Question: In the below screen shot 'State' is a server linked element that pulls state name using the country name from the database. Unfortunately previous developer developed this using PHP code with '<SPAN></SPAN>' and was developed in framework Kohana (which I have no knowledge in) and its getting me hard to make the 'State' element look like other dropdox boxes. Is there any easy way to make the 'State' field look like the other dropdown boxes? I tried many ways in CSS but couldn't bring the exact feel.
HTML Code:
'''
<div class="row">
<label>State</label>
<div class="holder">
<input type="text" max="20" id="state-input" name="stateInput" value="" style="display: none;">
</div>
<span class="select-area" style="width: 205px;">
<span class="left"></span>
<span class="center">Please select a country first</span>
<a class="select-opener"></a></span>
<select id="state-select" name="stateSelect" style="margin-left: 8px;" class="jcf-hidden">
<option value="">Please select a country first</option>
</select>
</div>
'''
Screenshot:

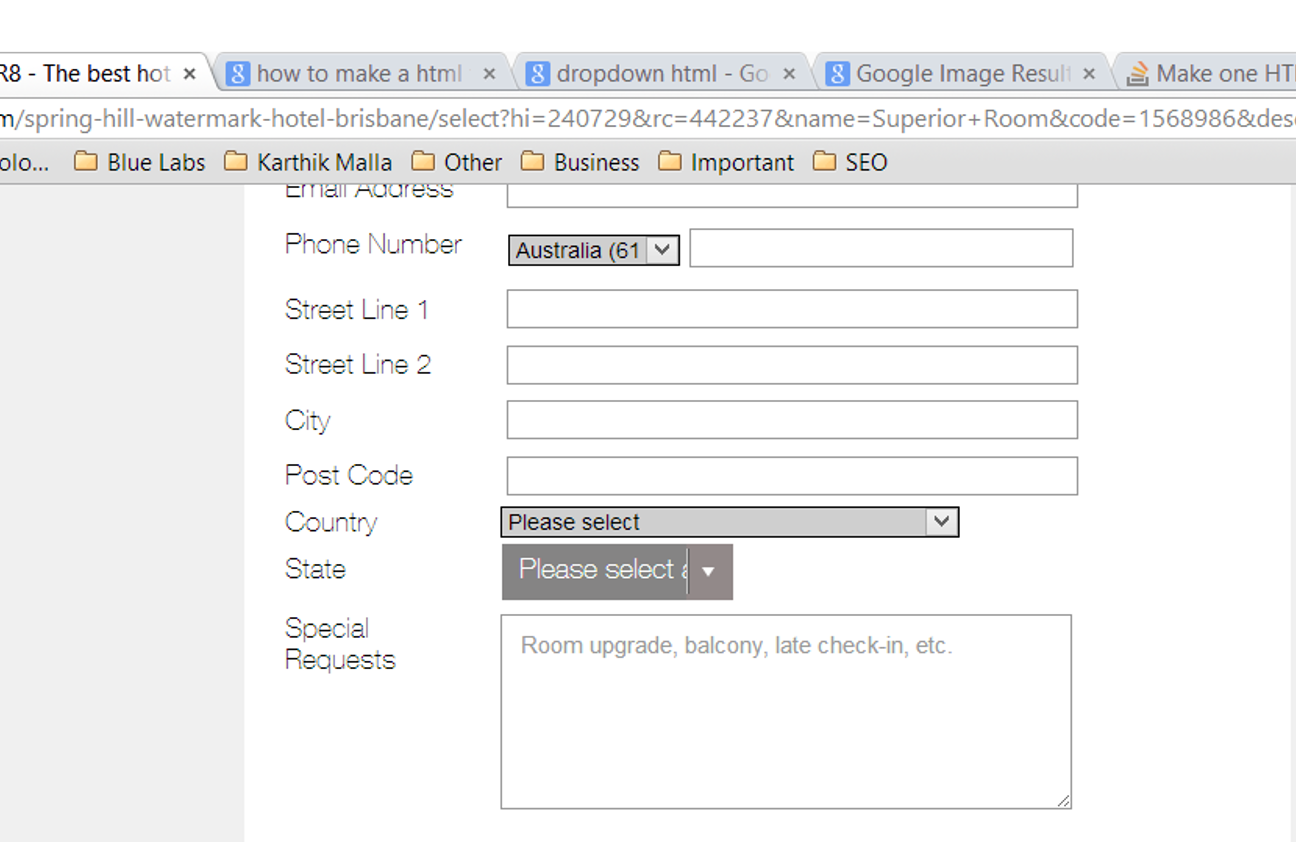
Answer: As I can see you can remove all between div class="row" and "select" in select remove class jcf-hidden.'<div class="row"> <select id="state-select" name="stateSelect" style="margin-left: 8px;"> <option value="">Please select a country first</option> </select> </div>'
the best and fast method to see what style is applied to the element is to use developer console in Chrome.